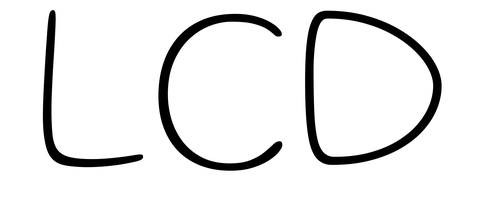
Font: Gluten_Thin